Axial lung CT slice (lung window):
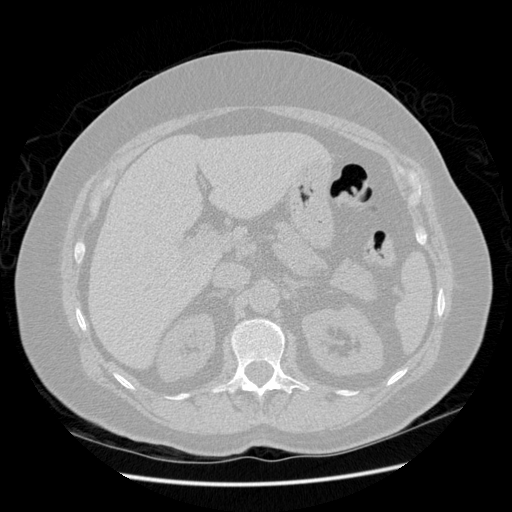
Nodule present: no